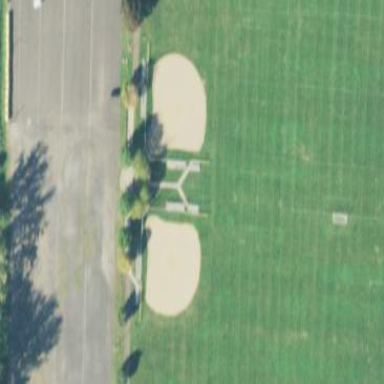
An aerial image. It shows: Baseball pitch for leisure land.